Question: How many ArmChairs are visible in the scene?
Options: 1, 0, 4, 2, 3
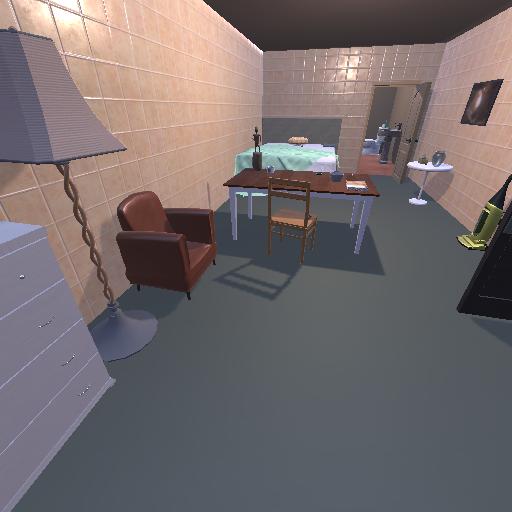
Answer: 1